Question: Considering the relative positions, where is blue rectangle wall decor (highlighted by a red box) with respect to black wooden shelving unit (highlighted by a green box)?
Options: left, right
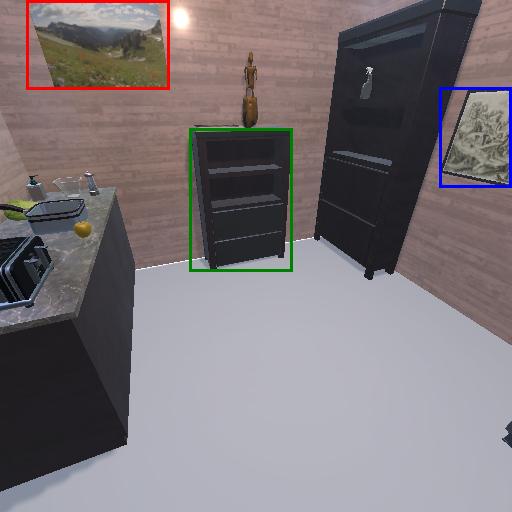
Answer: left